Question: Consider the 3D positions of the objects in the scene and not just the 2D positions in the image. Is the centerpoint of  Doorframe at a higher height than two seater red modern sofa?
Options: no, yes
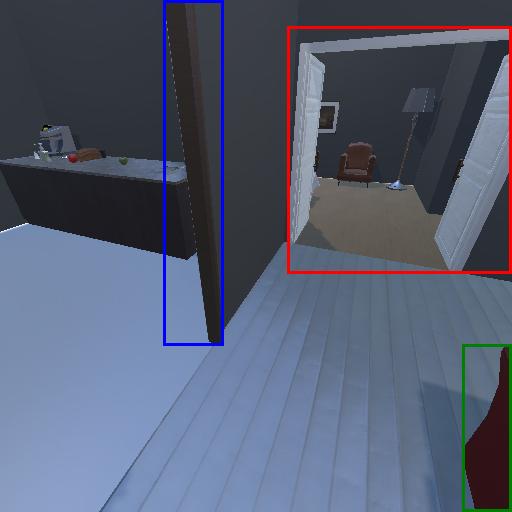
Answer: no